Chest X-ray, AP view. Patient: 40 years old, sex F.
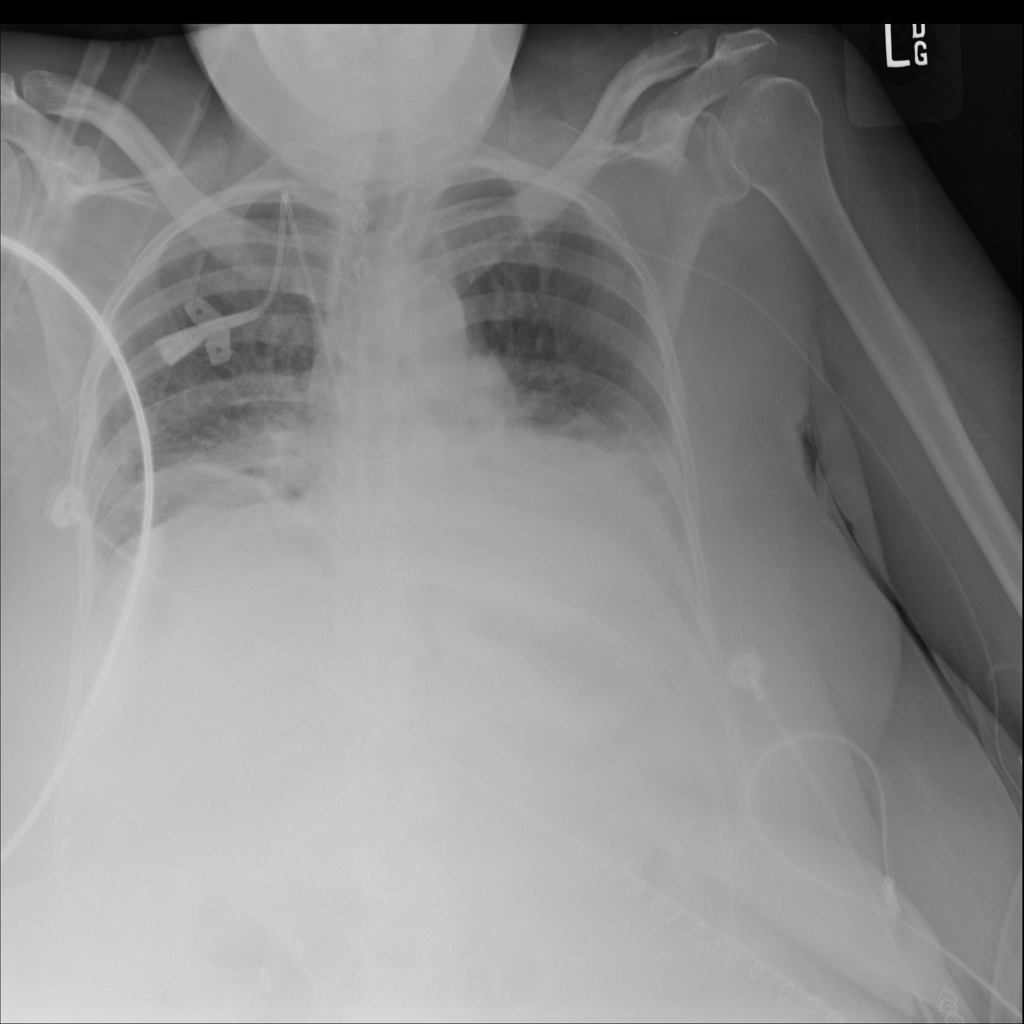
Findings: Atelectasis